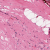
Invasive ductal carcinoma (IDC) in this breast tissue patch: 0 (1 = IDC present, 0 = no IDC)